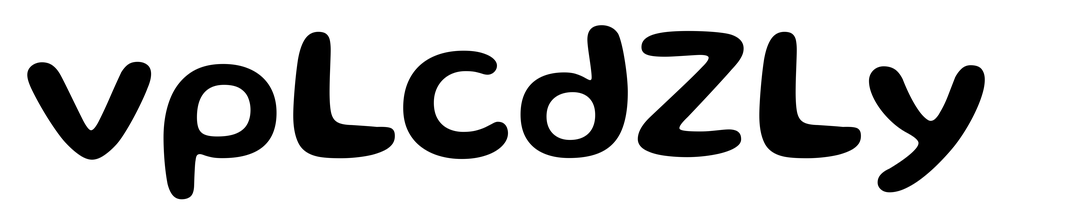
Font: Gluten_Medium